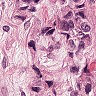
Metastatic tissue present: yes